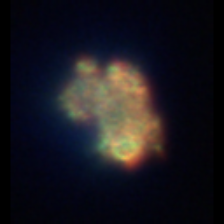
Taxon: Unknown_detritus
Group: Unknown